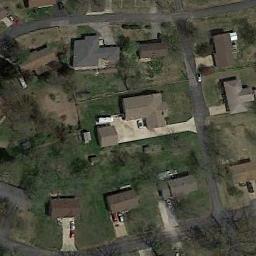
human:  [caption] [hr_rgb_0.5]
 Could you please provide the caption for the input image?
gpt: The medium residential area has some neatly arranged houses and bare trees on the grass and some roads go through the medium residential area .

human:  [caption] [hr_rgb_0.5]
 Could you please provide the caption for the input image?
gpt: The medium residential is on the grass next to the road .

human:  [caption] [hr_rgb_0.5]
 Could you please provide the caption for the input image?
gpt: There are many buildings in medium residential area .

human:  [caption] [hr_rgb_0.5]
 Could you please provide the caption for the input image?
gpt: There is a green belt next to a medium sized house .

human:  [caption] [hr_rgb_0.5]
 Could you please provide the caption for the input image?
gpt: There are some brown buildings on green lawns on the medium residential area .